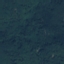
Label: Forest